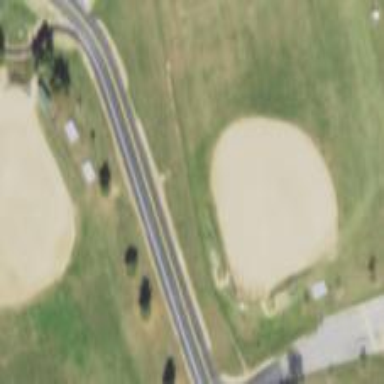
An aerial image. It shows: Softball pitch for leisure land activities.